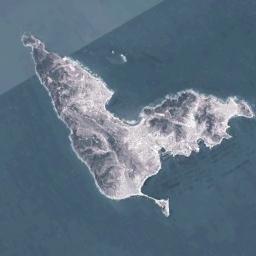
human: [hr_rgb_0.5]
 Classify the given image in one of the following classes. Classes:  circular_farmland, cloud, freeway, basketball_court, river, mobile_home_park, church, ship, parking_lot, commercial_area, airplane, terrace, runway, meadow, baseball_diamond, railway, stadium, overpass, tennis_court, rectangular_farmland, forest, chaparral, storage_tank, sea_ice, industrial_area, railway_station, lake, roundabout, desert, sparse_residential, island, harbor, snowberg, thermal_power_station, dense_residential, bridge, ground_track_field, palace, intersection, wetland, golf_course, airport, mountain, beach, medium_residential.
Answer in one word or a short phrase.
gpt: island